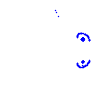
Particle: pion